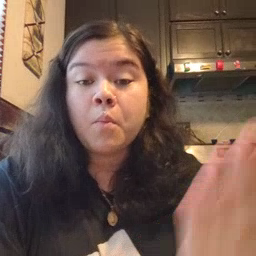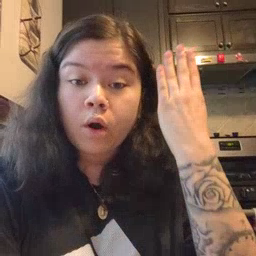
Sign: morning